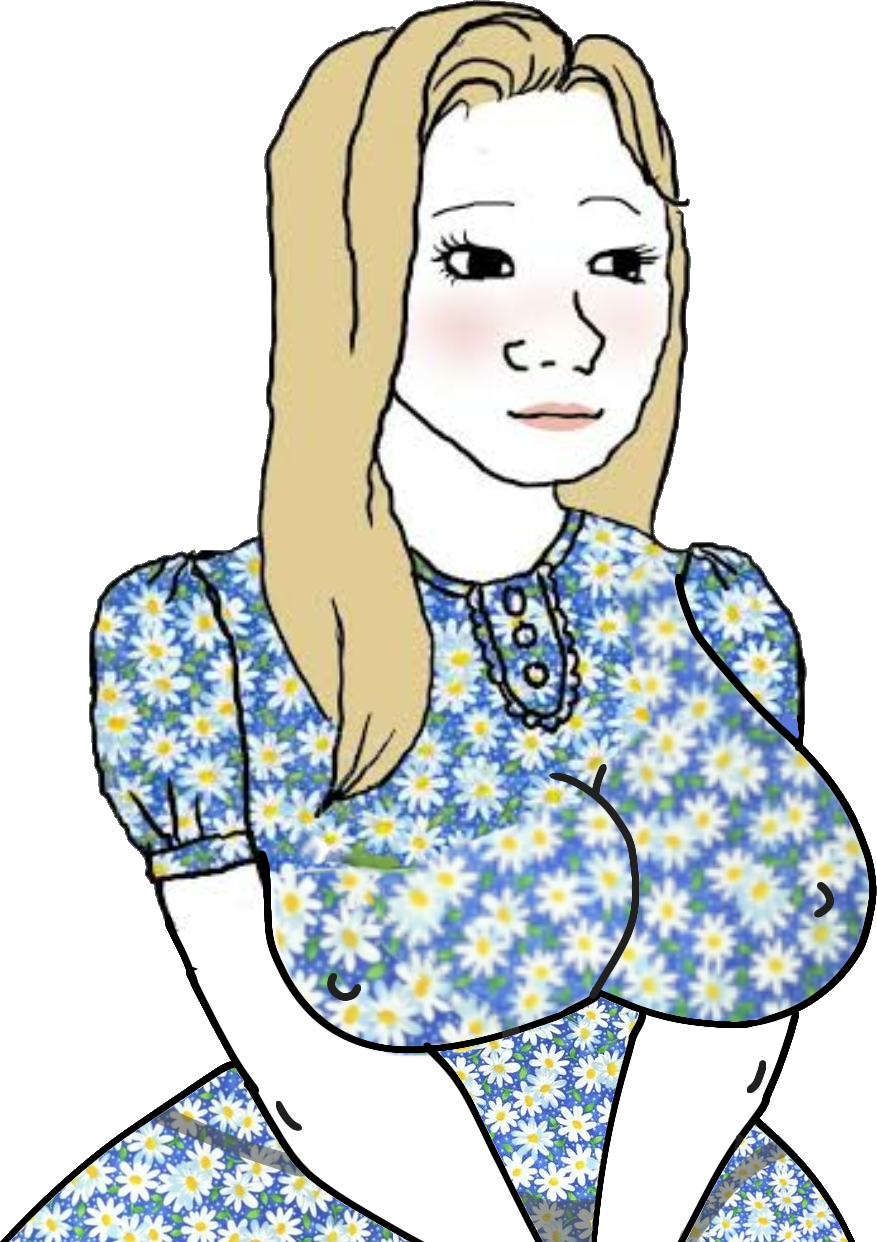
Label: 5_Trad_Wife